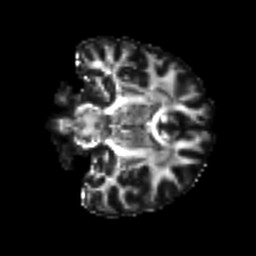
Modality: FA
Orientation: coronal
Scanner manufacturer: siemens
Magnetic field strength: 3 T
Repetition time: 9.6 s
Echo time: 0.077 s